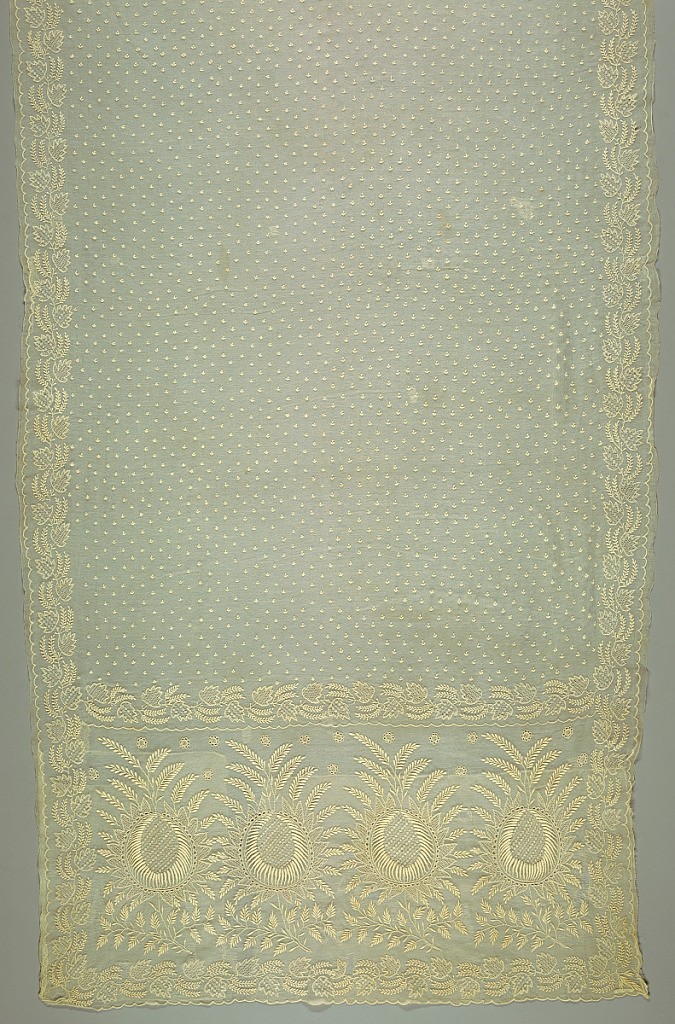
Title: Wedding veil
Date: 1820
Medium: cotton muslin Technique: embroidered
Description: White work veil embroidered all over with tiny dots in white cotton.